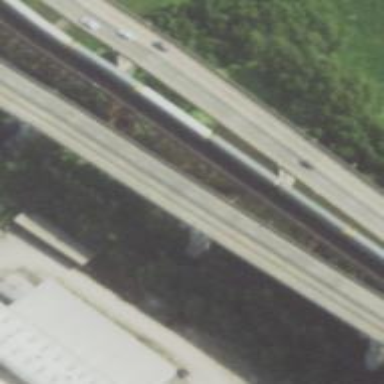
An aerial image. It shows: Bridge over trunk highway expressway.